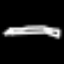
Label: pencil